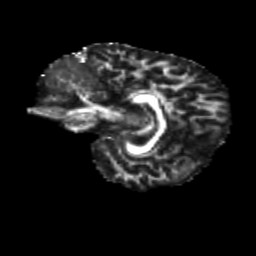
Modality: FA
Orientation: sagittal
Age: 8
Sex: female
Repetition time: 9.512 s
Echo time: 0.089 s